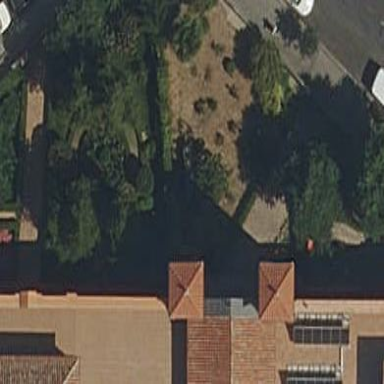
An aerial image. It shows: Garden enclosed by wall.